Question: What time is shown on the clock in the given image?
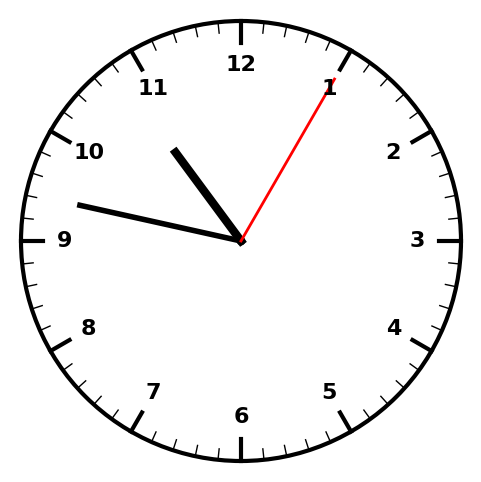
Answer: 10:47:05